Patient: sex F, age 44
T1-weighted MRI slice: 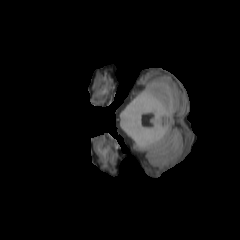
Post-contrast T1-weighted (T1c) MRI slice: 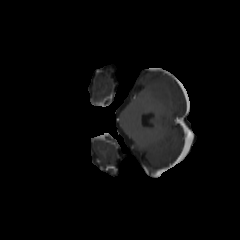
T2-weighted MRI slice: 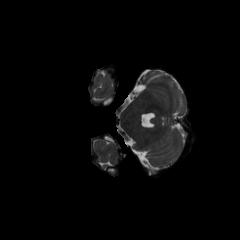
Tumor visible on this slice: no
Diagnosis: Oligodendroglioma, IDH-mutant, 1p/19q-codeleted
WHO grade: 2